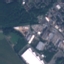
Label: Industrial